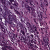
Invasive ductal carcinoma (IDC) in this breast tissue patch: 1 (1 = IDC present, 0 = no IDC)